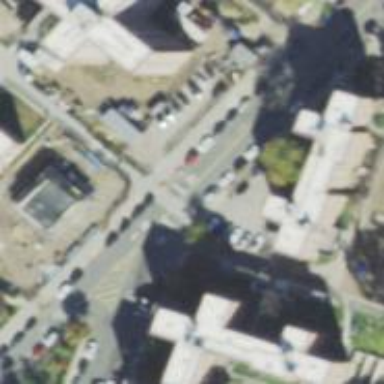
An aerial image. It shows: Asphalt footway with marked zebra crossing.